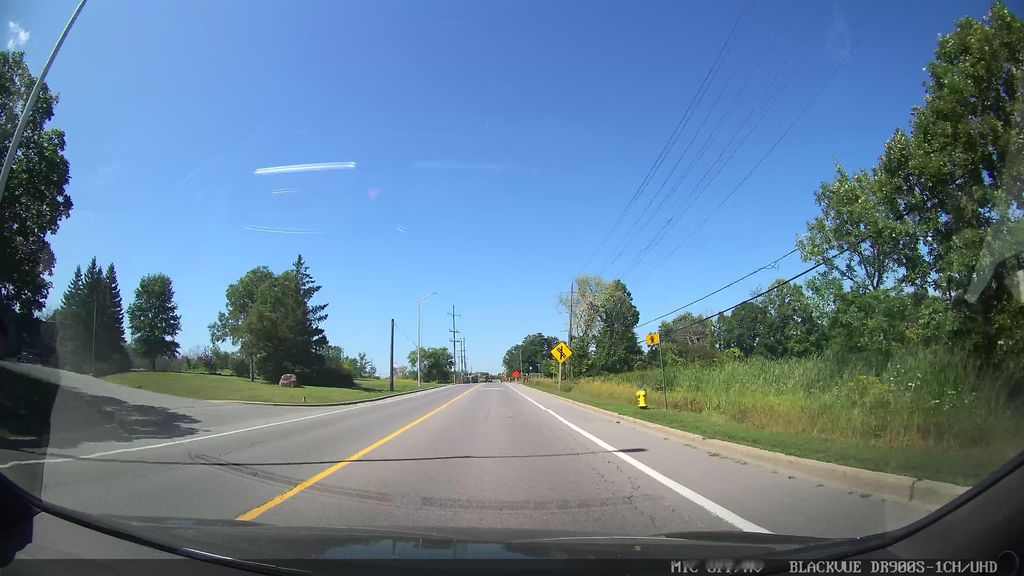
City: ottawa-gatineau